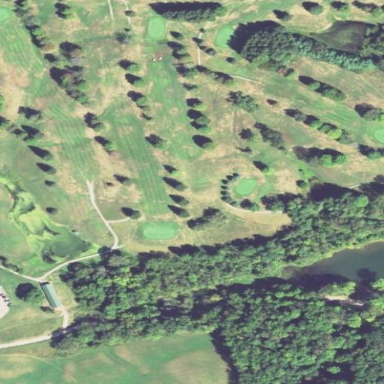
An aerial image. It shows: Golf course surrounded by greenery.